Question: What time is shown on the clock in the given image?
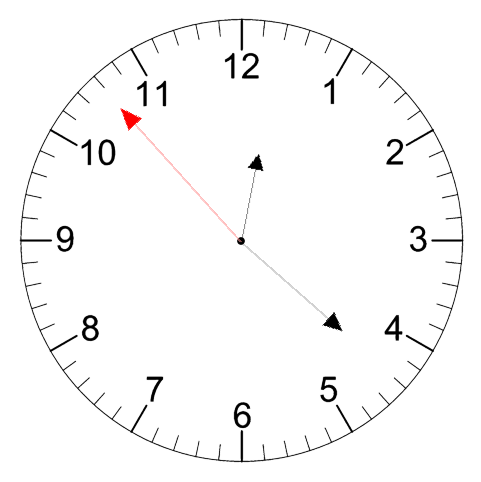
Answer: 12:21:53